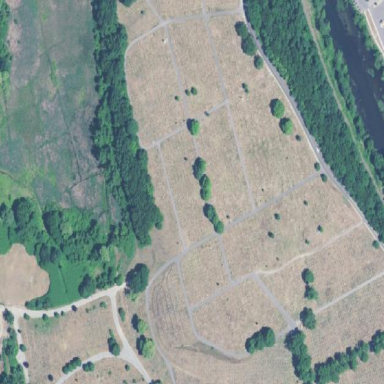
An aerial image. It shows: Cemetery.